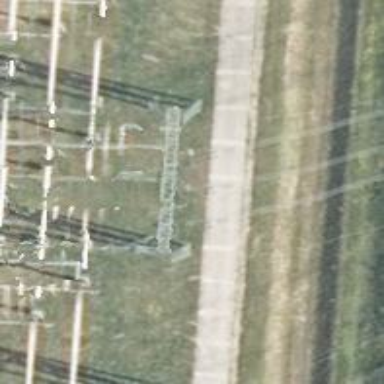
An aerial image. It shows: Three cables of power line.